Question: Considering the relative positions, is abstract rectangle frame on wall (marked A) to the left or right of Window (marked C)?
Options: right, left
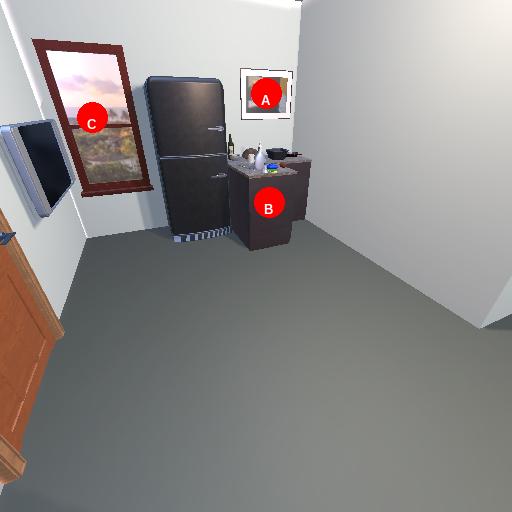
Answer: right